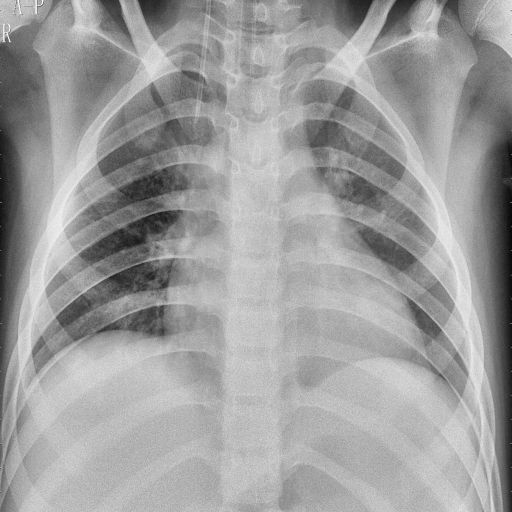
Finding: PNEUMONIA